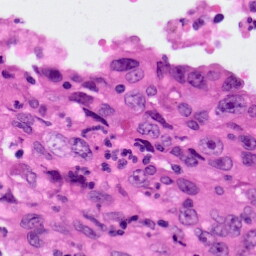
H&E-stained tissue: Lung